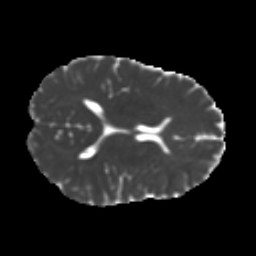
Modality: MD
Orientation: axial
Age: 31
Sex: female
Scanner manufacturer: ge
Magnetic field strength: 3 T
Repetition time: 7.8 s
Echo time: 0.0606 s